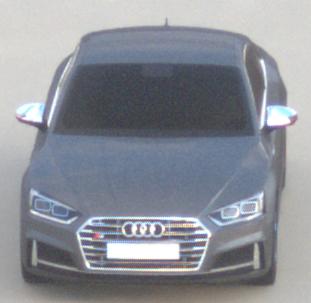
Make: Audi
Model: S5 Sportback
Detailed model: 8T Facelift
Model produced from: 2011
Model produced until: 2016
Doors: 5
Color: gray
Road condition: dry road
Daytime: sunrise or sunset
Contrast: low contrast